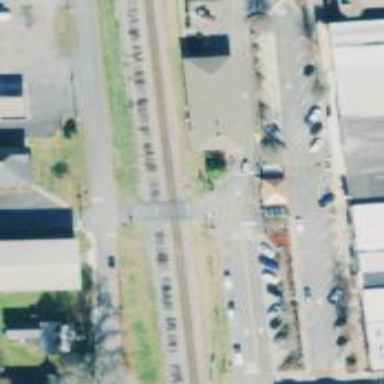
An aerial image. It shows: Railway level crossing.